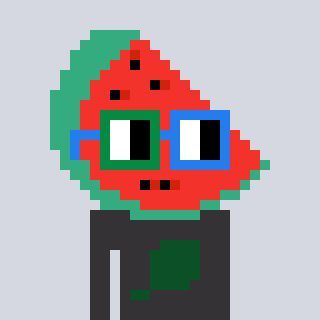
a pixel art character with square green and blue glasses, a watermelon-shaped head and a grayscale-colored body on a cool background